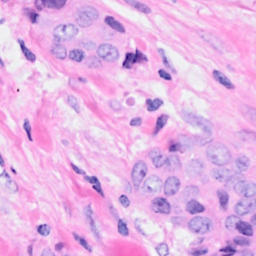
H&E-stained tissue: Breast